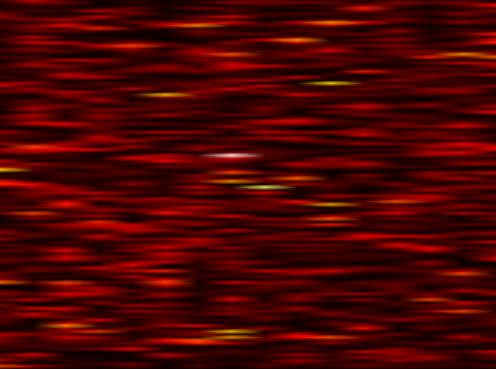
Label: FBMC